Question: i have 'XCODE' project that implement speech recognition (OpenEars sdk).
i am wrapping this class for 'UNITY3D'. 'OpenEars' gives me this folder that i must add to the project :

i have added the folder manually to the auto generated xcode project unity had build for me.
but now i want to know how can i tell unity to add this 'Framework' folder automatically to my project.
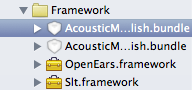
Answer: We're doing this using a post-build script. We have a .cs file that resides under Assets/Editor (though I'm not sure that's a strict requirement). It has a static class with a method that is decorated with a [PostProcessBuild] attribute. From within that method we call a Python script that uses mod_pbxproj to modify the resulting .pbxproj file to include our framework, but perhaps there are also libraries in C# that can work with it (it's standard XML AFAIK).